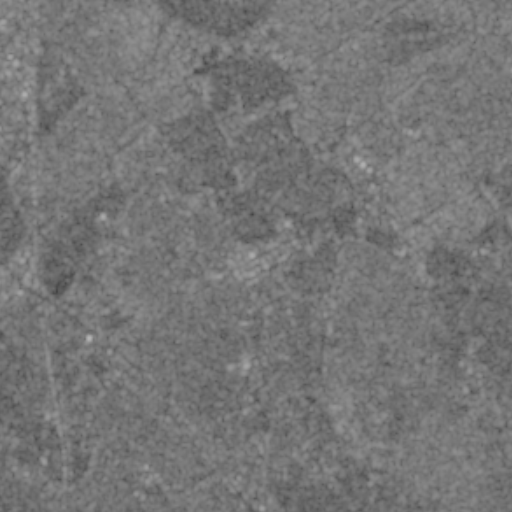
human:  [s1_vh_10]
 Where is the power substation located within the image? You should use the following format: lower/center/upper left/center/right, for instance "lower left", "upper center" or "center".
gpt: The power substation is located in the upper left of the image.
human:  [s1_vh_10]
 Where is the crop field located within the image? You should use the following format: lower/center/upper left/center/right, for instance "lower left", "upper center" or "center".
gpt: There is no crop field in the image.

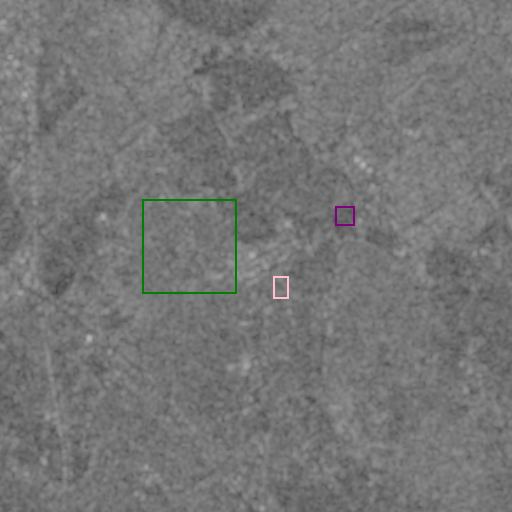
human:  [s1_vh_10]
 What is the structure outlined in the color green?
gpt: The structure outlined in green is a crop field.
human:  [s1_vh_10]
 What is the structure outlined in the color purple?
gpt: The structure outlined in purple is a park.
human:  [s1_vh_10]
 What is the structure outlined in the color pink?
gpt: The structure outlined in pink is a parking lot.
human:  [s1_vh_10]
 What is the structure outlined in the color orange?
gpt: There is no orange outline.